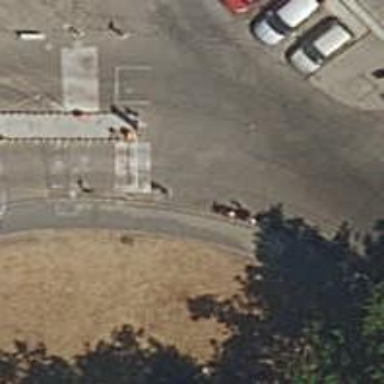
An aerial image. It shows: Lift gate barrier.